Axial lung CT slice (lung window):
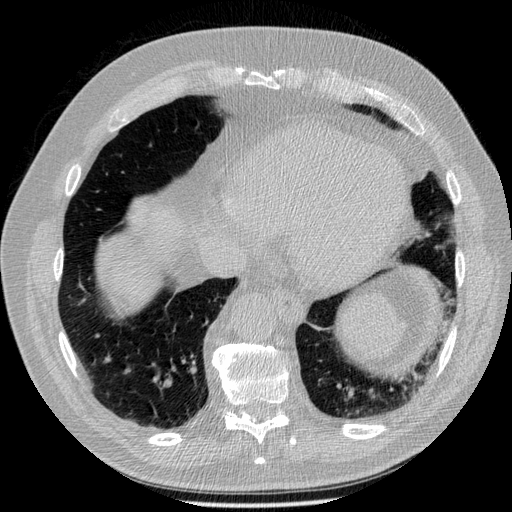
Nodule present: no